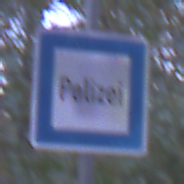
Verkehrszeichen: Polizei
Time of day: Night
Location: Outdoor (Suburban)
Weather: PartlyCloudy
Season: NotSpecified
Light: Artificial